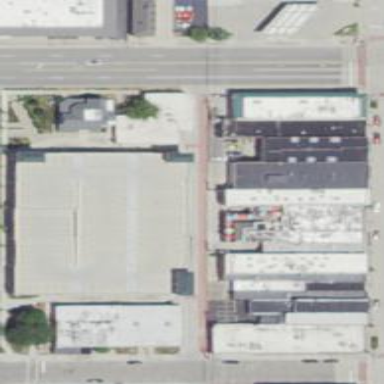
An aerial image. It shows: Commercial building.